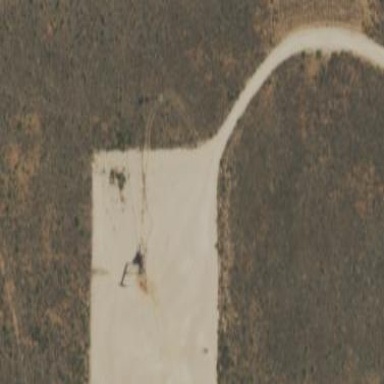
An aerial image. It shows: Wellsite with natural sand surroundings.